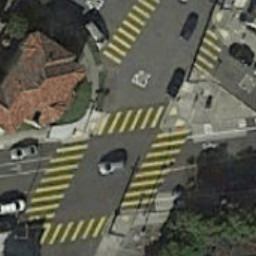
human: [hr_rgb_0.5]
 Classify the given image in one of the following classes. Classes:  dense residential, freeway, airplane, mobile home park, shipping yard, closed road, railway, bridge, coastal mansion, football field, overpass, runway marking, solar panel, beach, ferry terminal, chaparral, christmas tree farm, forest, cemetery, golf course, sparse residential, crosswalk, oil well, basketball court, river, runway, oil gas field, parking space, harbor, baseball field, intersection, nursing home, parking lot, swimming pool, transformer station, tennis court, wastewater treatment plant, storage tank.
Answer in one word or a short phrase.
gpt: crosswalk